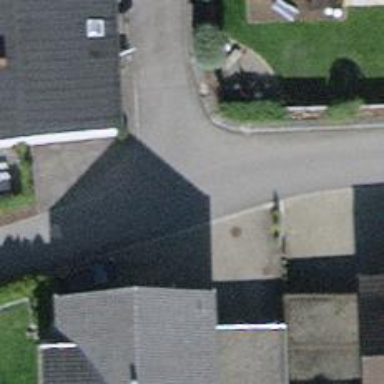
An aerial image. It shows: Paved driveway serving as service road.